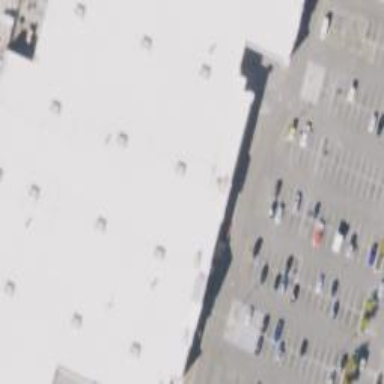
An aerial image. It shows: Retail building.